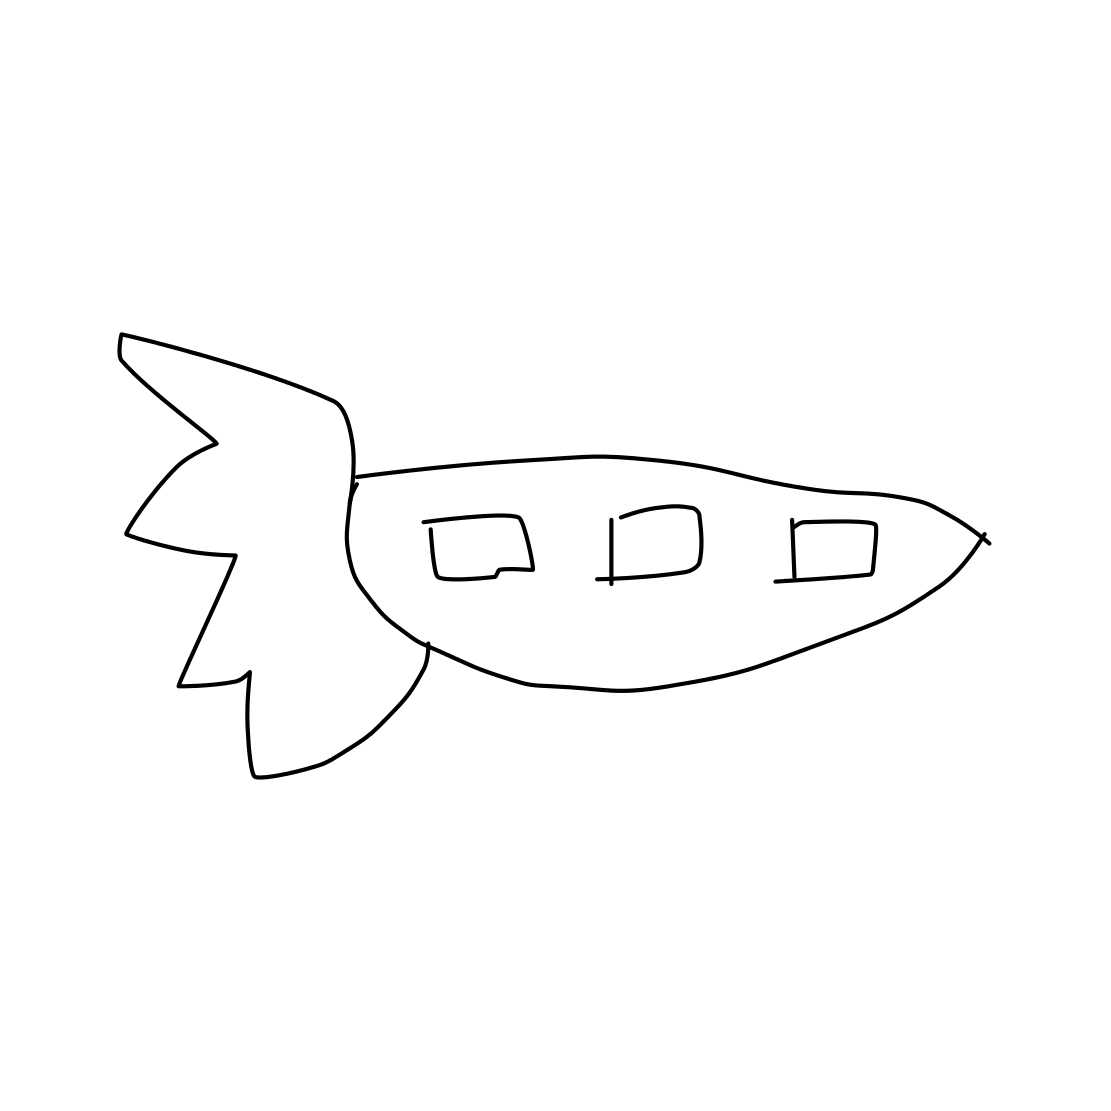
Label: blimp